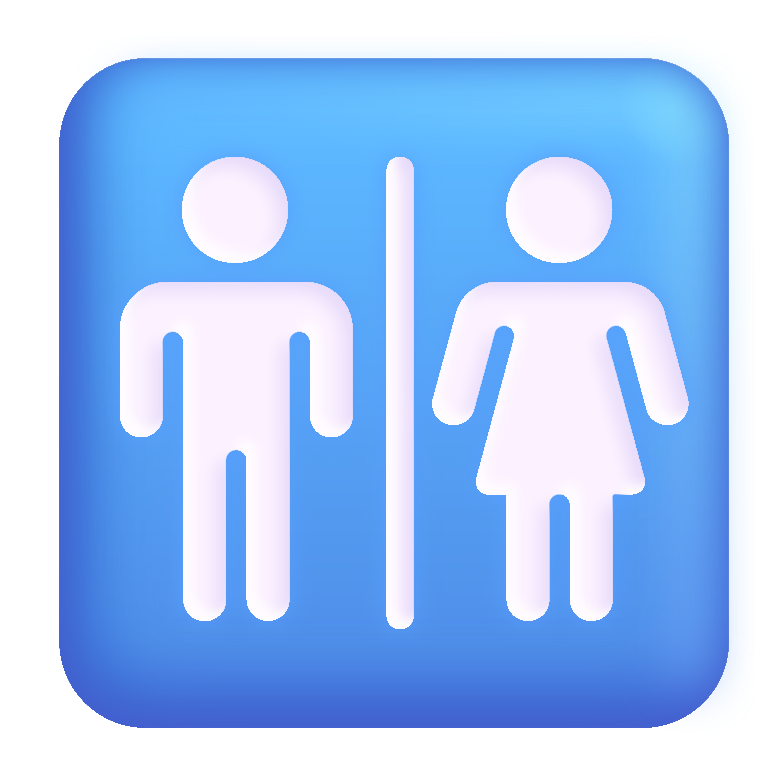
restroom color